Interaction volume radius: 10 \u00c5
Interaction volume height: 10 \u00c5
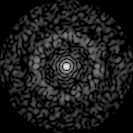
Disorder parameter: 0.8524